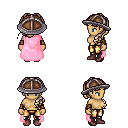
a pixel art fantasy rpg character, female body template, human, tanned skin, pink cape, gold greaves, white blonde princess hairstyle, chain helm, leather bracers, maroon shoes, four views (front, back, left, right), 2x2 character sprite sheet, small pixel art, hard edges, no anti-aliasing